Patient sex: M
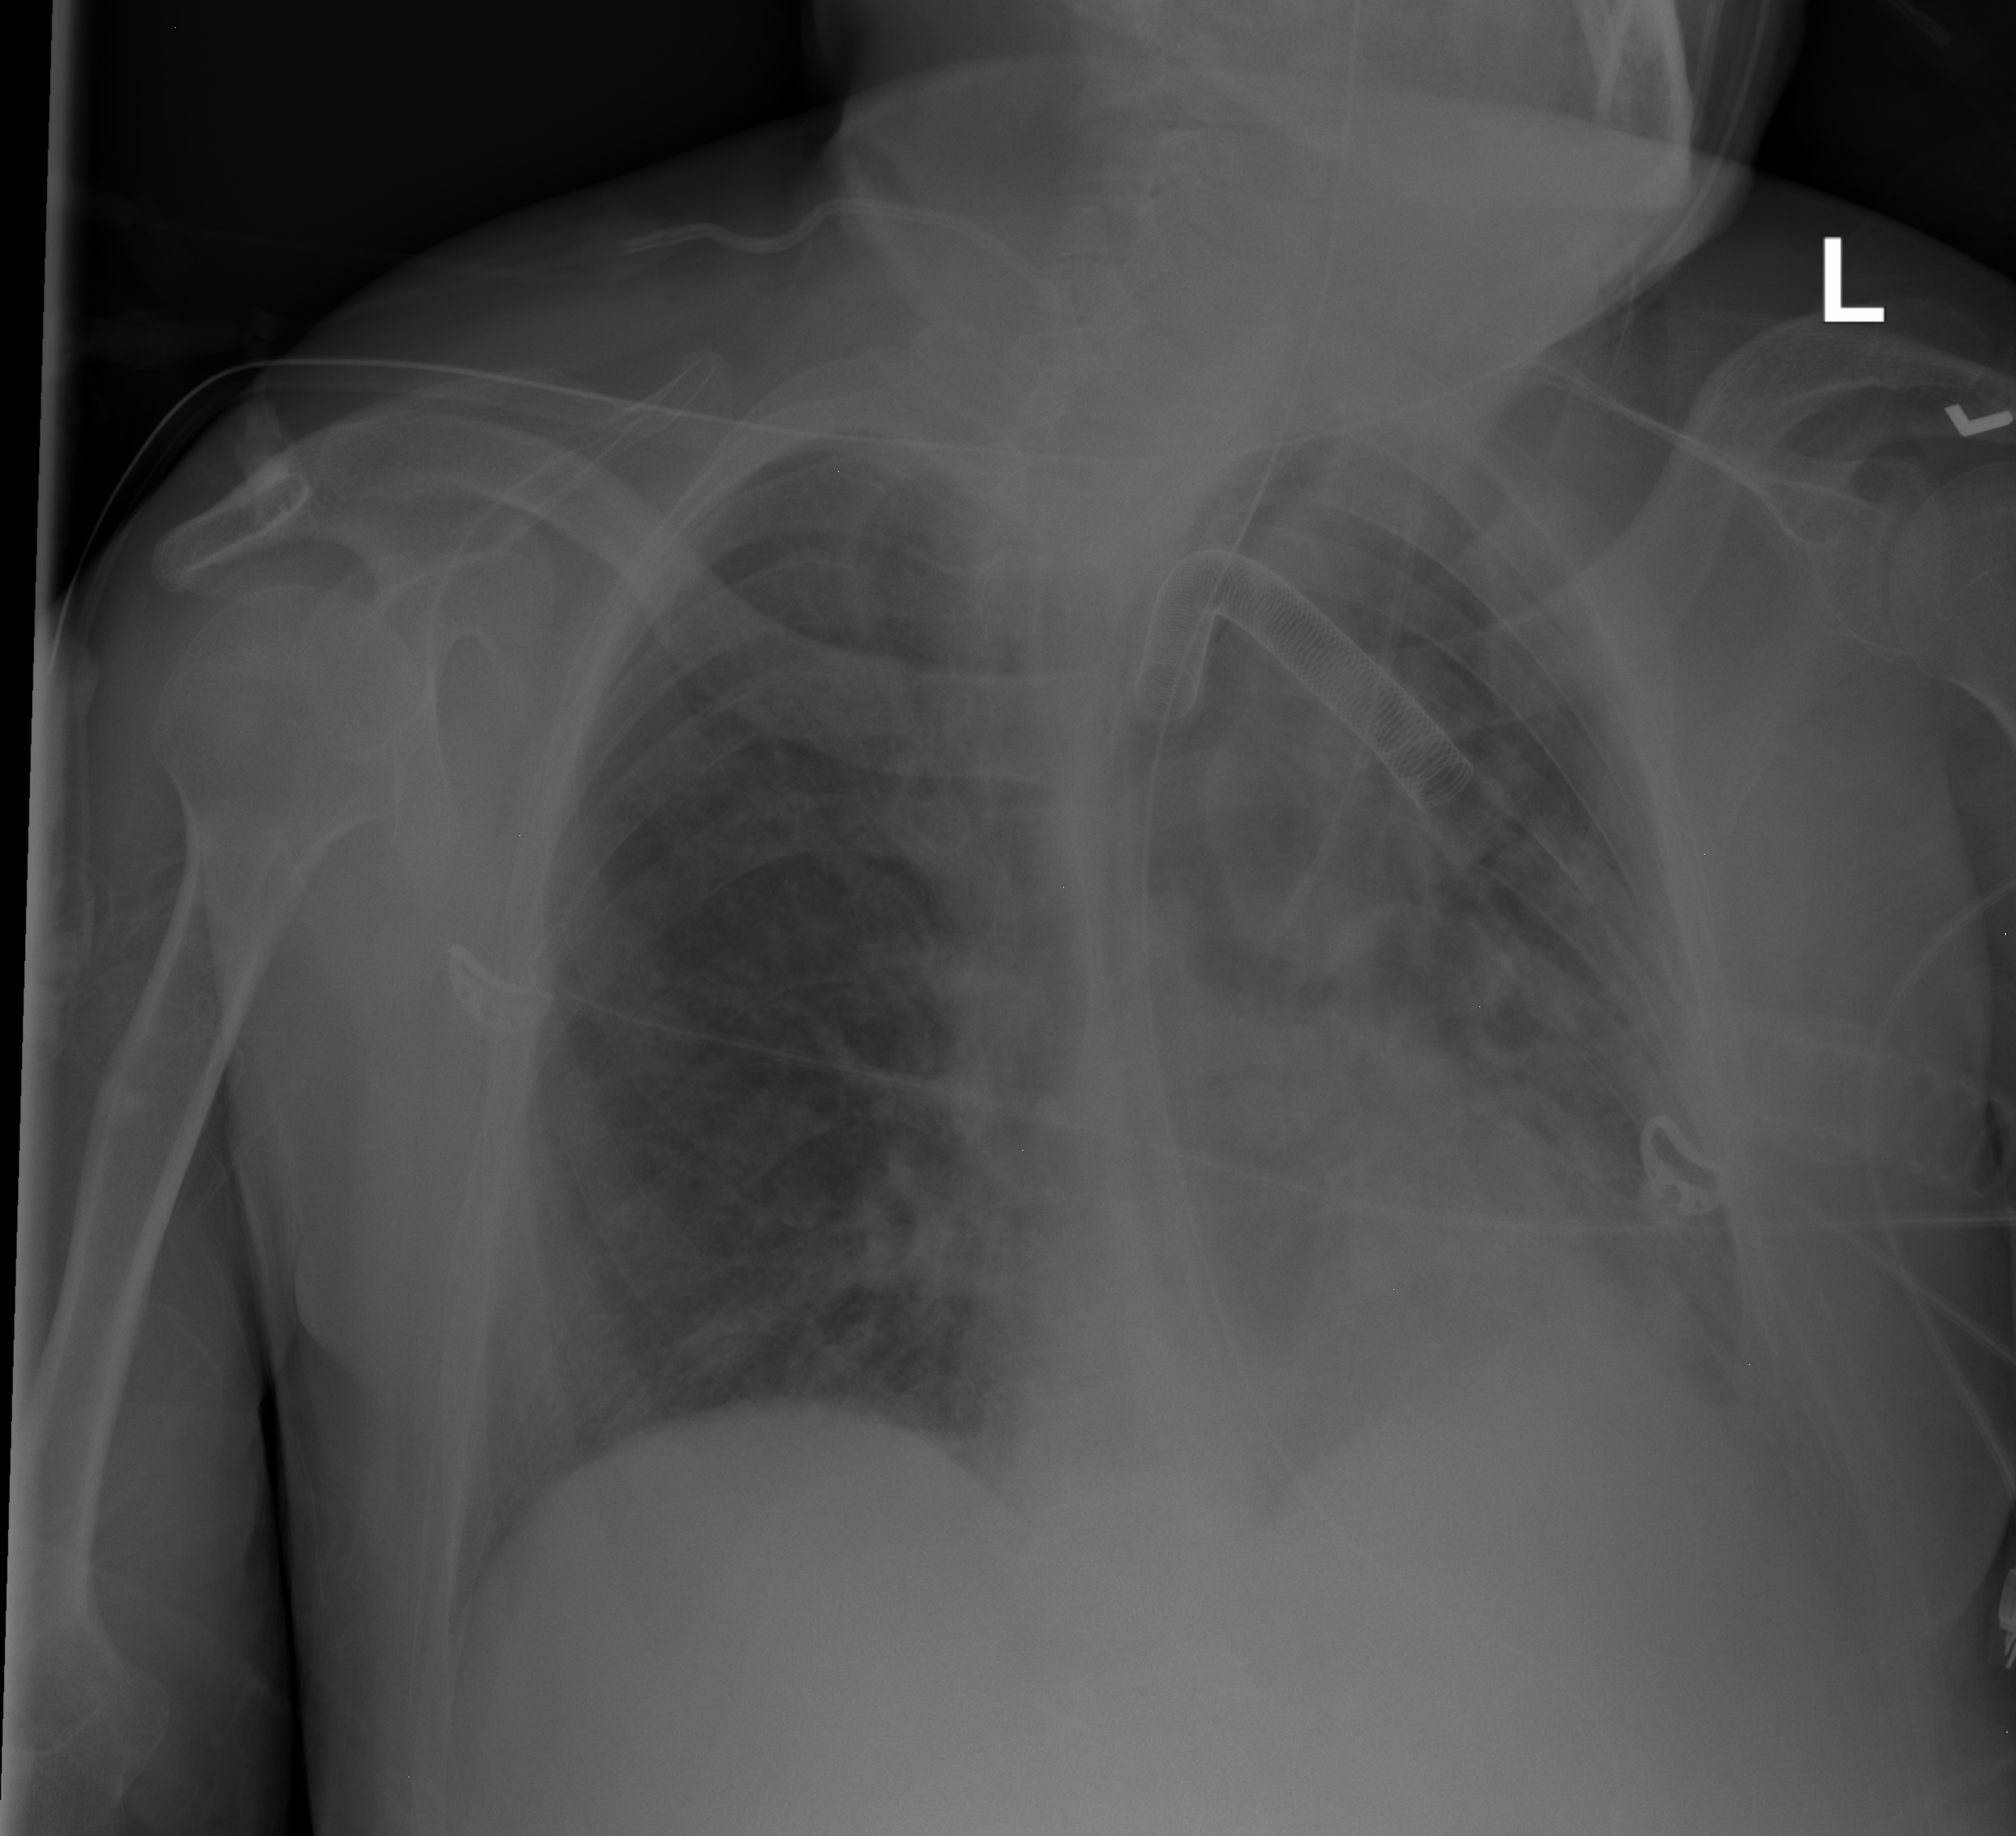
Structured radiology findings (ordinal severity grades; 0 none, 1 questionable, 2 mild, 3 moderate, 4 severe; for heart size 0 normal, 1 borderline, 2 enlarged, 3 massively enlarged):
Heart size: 0
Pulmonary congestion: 0
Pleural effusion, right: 0
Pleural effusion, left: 2
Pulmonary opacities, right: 0
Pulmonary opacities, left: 2
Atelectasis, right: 0
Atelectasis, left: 2